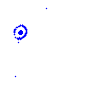
Particle: pion